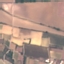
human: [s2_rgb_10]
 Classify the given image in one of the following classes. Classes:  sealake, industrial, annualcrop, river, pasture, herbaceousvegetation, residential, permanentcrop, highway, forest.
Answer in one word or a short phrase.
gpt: PermanentCrop